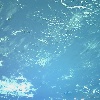
Label: water